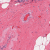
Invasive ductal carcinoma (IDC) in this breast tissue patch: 0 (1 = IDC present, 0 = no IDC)